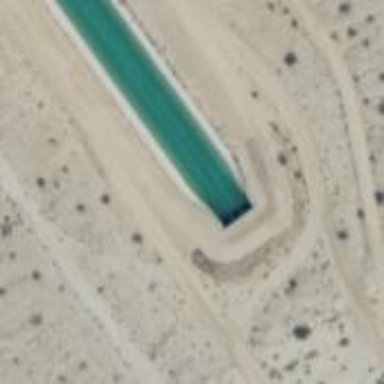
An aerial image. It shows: Culvert tunnel carrying water for canal.